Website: ulta-beauty
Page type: billing-address
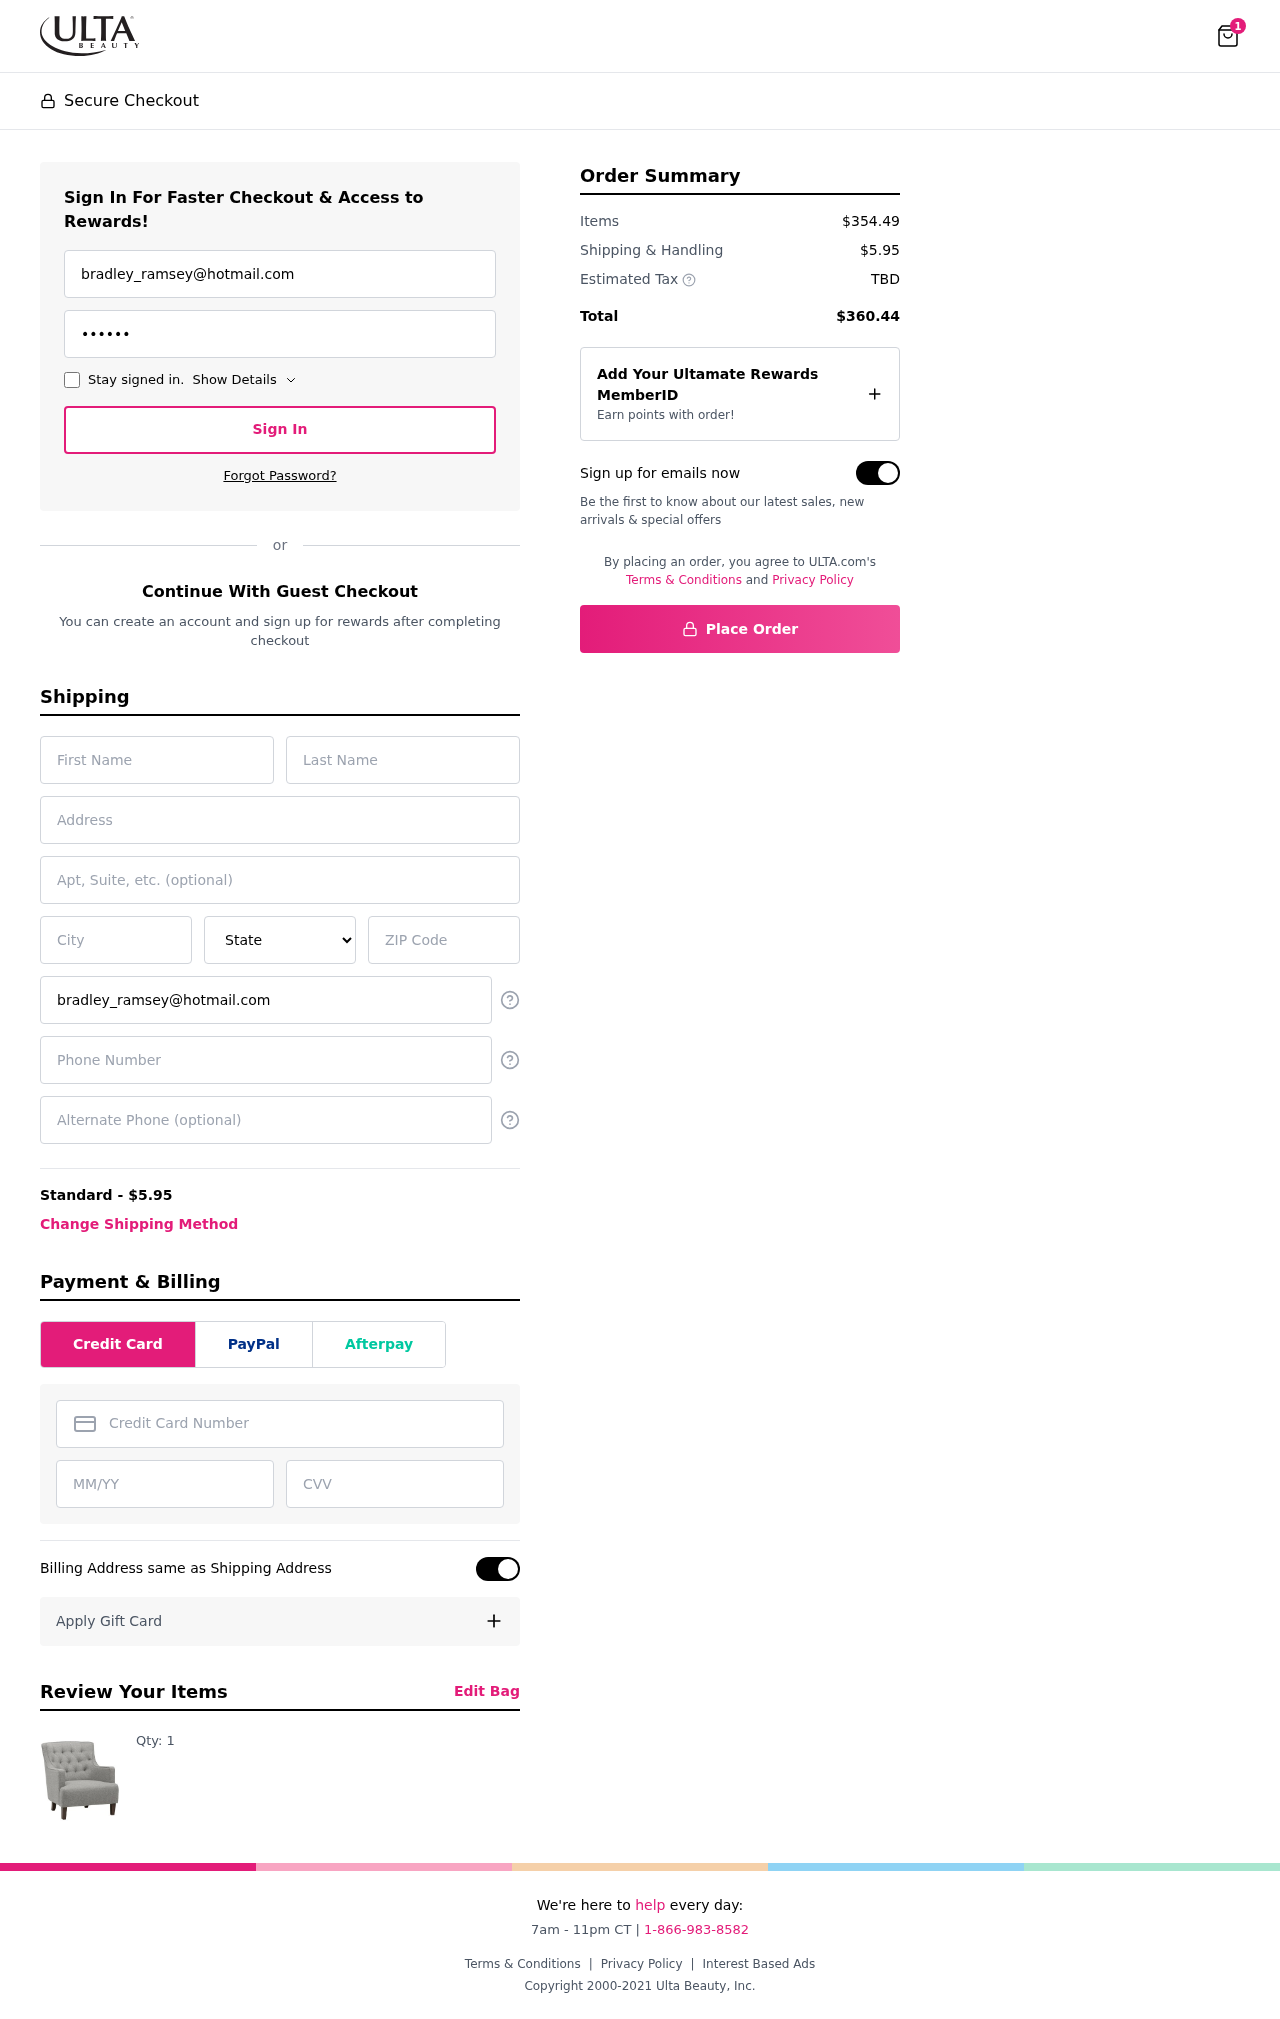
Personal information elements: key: PII_STATE
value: PR
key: PII_EMAIL
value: bradley_ramsey@hotmail.com
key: PII_FIRSTNAME
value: Bradley
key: PII_LASTNAME
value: Ramsey
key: PII_STREET
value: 93395 Johnson Place Suite 615
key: PII_CITY
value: North Tinamouth
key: PII_POSTCODE
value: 79203
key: PII_PHONE
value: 8276779472
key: PII_ALT_PHONE
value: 5109766107
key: PII_CARD_NUMBER
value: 4948 0401 3753 8982
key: PII_CARD_EXPIRY
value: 06/28
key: PII_CARD_CVV
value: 329
Product elements: key: PRODUCT1_QUANTITY
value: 1
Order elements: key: ORDER_NUM_ITEMS
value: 1
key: ORDER_SHIPPING_COST
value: $5.95
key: ORDER_SUBTOTAL
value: $354.49
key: ORDER_TOTAL
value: $360.44